Interaction volume radius: 5 \u00c5
Interaction volume height: 10 \u00c5
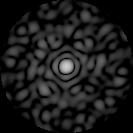
Disorder parameter: 0.8936